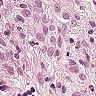
Metastatic tissue present: yes